Question: Here is a picture of the errors:

Here is a copy of my web.config:
'''
<?xml version="1.0"?>
<configuration>
<connectionStrings>
<add name="BaseConnectionString" connectionString="Data Source=BRYAN-PC;Initial Catalog=Base;Integrated Security=True"
providerName="System.Data.SqlClient" />
</connectionStrings>
<system.web>
<compilation debug="true" targetFramework="4.0"/>
<sessionState
mode="InProc"
stateConnectionString="tcpip=127.0.0.1:42424"
sqlConnectionString="Data Source=BRYAN-PC;Initial Catalog=Base;Integrated Security=True"
cookieless="false"
timeout="500000"
/>
<httpRuntime requestValidationMode="2.0" />
<!-- Prevent excess code to clutter source -->
<pages buffer="true" validateRequest="true" enableViewState="true"/>
</system.web>
</configuration>
'''
I am curious as to why these errors are happening. The only ajax I have going on is the jsTree pluggin which originally wasn't showing these errors. I set up the jsTree plugin to use '[System.Web.Services.WebMethod]' to talk to the code behind.
Can anyone shed some light on how to fix these errors? The code or it's functionality isn't broken but these errors clearly show that I am missing something.
IF anyone requires additional information, please let me know. Thanks!
EDIT: I forgot to mention that it didn't matter what page I was on. The errors shows up all the time.
EDIT2: I am not even using any AJAX Toolkit things at all so I removed it and the ScriptResource issues went away but not my WebResource Issues.
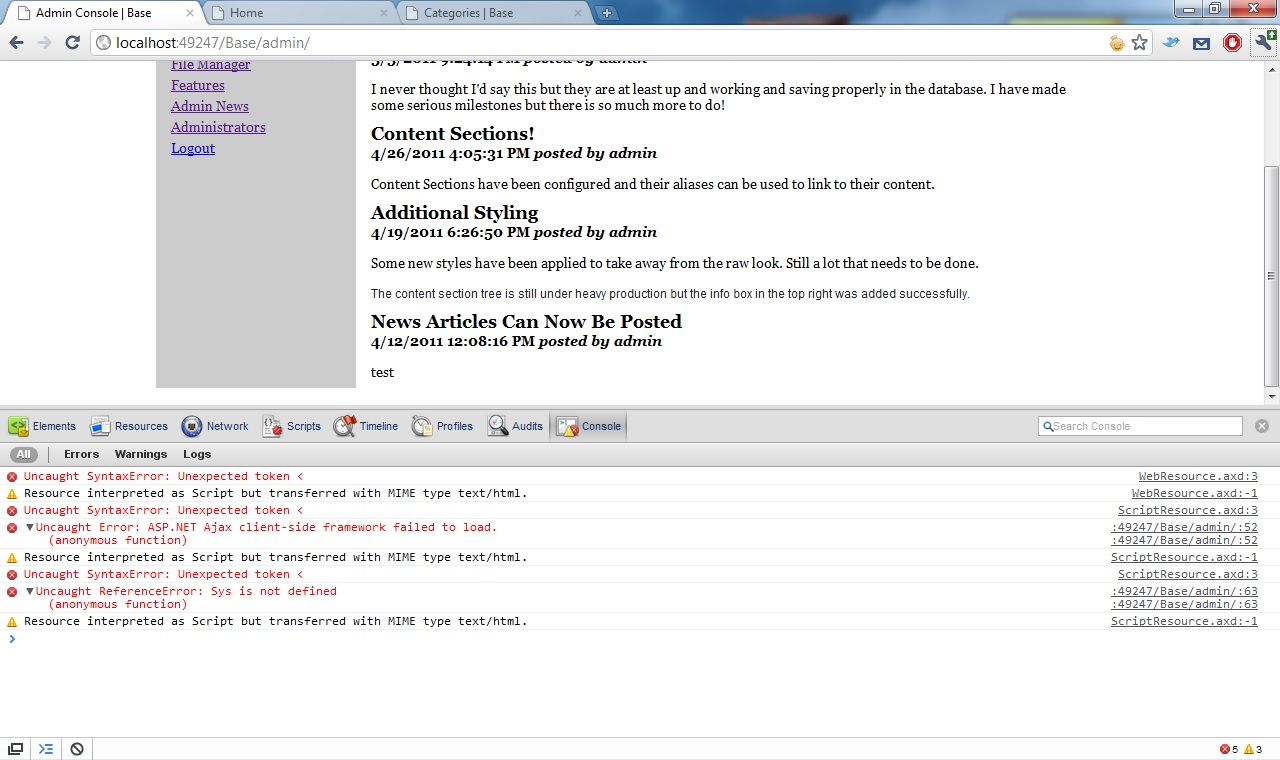
Answer: WebResource normally point to those JavaScript files you embed in your dll when doing build? I will verify those files are built correctly (you have to set up build option in property window as "embed resource").
You should also be able to figure out which javascript file it's complaining by reading the error line.